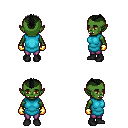
a pixel art fantasy rpg character, female body template, orc, green skin, teal tunic, magenta pants, black short mohawk hairstyle, gold gloves, black shoes, four views (front, back, left, right), 2x2 character sprite sheet, small pixel art, hard edges, no anti-aliasing